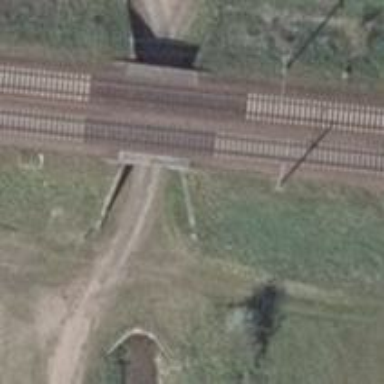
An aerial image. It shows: Bridge over electrified railway with contact lines.